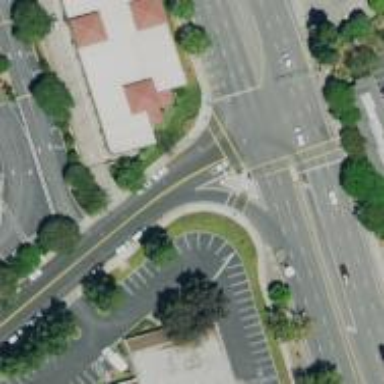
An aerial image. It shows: Solid stop line on the road marking.